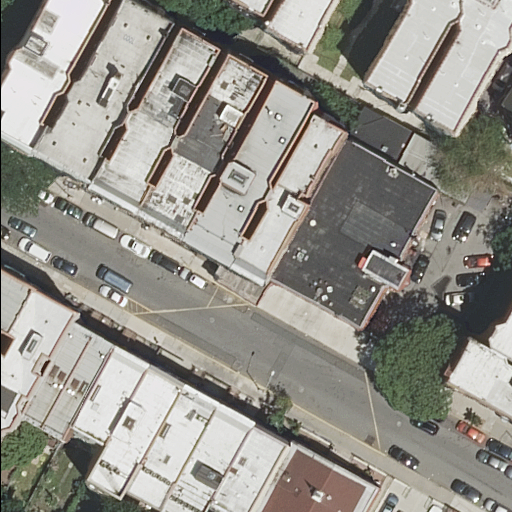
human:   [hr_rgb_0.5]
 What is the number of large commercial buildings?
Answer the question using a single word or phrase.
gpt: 0

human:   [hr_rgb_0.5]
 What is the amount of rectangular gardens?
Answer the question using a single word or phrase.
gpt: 1

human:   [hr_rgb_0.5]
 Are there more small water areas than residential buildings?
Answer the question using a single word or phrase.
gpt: no

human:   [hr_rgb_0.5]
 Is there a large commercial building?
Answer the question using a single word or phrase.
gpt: no

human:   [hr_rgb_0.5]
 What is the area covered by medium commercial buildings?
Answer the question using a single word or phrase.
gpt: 0m2

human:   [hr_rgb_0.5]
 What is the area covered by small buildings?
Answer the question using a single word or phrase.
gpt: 116m2

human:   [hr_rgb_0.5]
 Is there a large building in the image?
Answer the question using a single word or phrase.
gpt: yes

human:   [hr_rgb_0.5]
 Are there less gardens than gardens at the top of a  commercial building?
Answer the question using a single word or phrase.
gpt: no

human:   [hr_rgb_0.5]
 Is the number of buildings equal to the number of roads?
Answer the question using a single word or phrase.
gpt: no

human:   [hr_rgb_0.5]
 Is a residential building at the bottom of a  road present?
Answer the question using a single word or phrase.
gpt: yes

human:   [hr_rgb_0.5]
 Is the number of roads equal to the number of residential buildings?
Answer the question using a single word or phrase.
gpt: no

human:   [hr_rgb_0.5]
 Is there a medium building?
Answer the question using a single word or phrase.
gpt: yes

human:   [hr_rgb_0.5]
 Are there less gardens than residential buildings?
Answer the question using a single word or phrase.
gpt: yes

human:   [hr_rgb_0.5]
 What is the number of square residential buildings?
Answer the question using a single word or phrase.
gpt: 0

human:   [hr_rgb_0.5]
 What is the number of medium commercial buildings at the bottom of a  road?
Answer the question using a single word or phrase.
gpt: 0

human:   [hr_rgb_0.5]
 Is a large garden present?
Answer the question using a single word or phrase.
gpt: yes

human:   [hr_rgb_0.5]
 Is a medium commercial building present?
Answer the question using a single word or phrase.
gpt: no

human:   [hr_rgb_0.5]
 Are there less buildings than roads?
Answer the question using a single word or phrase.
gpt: no

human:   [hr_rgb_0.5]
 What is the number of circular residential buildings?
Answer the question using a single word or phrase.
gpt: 0

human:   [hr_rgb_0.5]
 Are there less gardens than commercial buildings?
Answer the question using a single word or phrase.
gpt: no

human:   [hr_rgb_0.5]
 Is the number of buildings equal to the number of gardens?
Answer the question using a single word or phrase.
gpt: no

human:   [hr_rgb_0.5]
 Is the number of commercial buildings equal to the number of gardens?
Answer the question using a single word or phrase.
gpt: no

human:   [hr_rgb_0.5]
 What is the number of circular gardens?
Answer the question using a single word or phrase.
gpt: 0

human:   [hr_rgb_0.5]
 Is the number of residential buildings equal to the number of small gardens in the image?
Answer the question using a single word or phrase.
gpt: no

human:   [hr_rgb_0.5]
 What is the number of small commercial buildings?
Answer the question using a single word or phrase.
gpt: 0

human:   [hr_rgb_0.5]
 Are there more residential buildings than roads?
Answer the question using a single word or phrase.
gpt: yes

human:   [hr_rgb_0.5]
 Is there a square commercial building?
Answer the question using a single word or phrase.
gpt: no

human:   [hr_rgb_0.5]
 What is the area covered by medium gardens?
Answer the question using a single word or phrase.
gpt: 0m2

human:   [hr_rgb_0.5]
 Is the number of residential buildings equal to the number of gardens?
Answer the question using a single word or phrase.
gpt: no

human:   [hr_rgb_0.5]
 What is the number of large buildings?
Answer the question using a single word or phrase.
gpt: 2

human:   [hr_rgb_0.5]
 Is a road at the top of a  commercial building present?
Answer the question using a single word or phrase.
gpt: no

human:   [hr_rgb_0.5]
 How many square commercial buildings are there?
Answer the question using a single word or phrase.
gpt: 0

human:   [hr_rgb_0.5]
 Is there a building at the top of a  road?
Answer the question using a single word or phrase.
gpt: yes

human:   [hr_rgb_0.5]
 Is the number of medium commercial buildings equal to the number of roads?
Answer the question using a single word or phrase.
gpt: no

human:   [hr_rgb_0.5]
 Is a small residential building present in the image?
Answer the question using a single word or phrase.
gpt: yes

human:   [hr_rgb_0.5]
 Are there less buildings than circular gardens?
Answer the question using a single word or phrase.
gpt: no